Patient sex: F
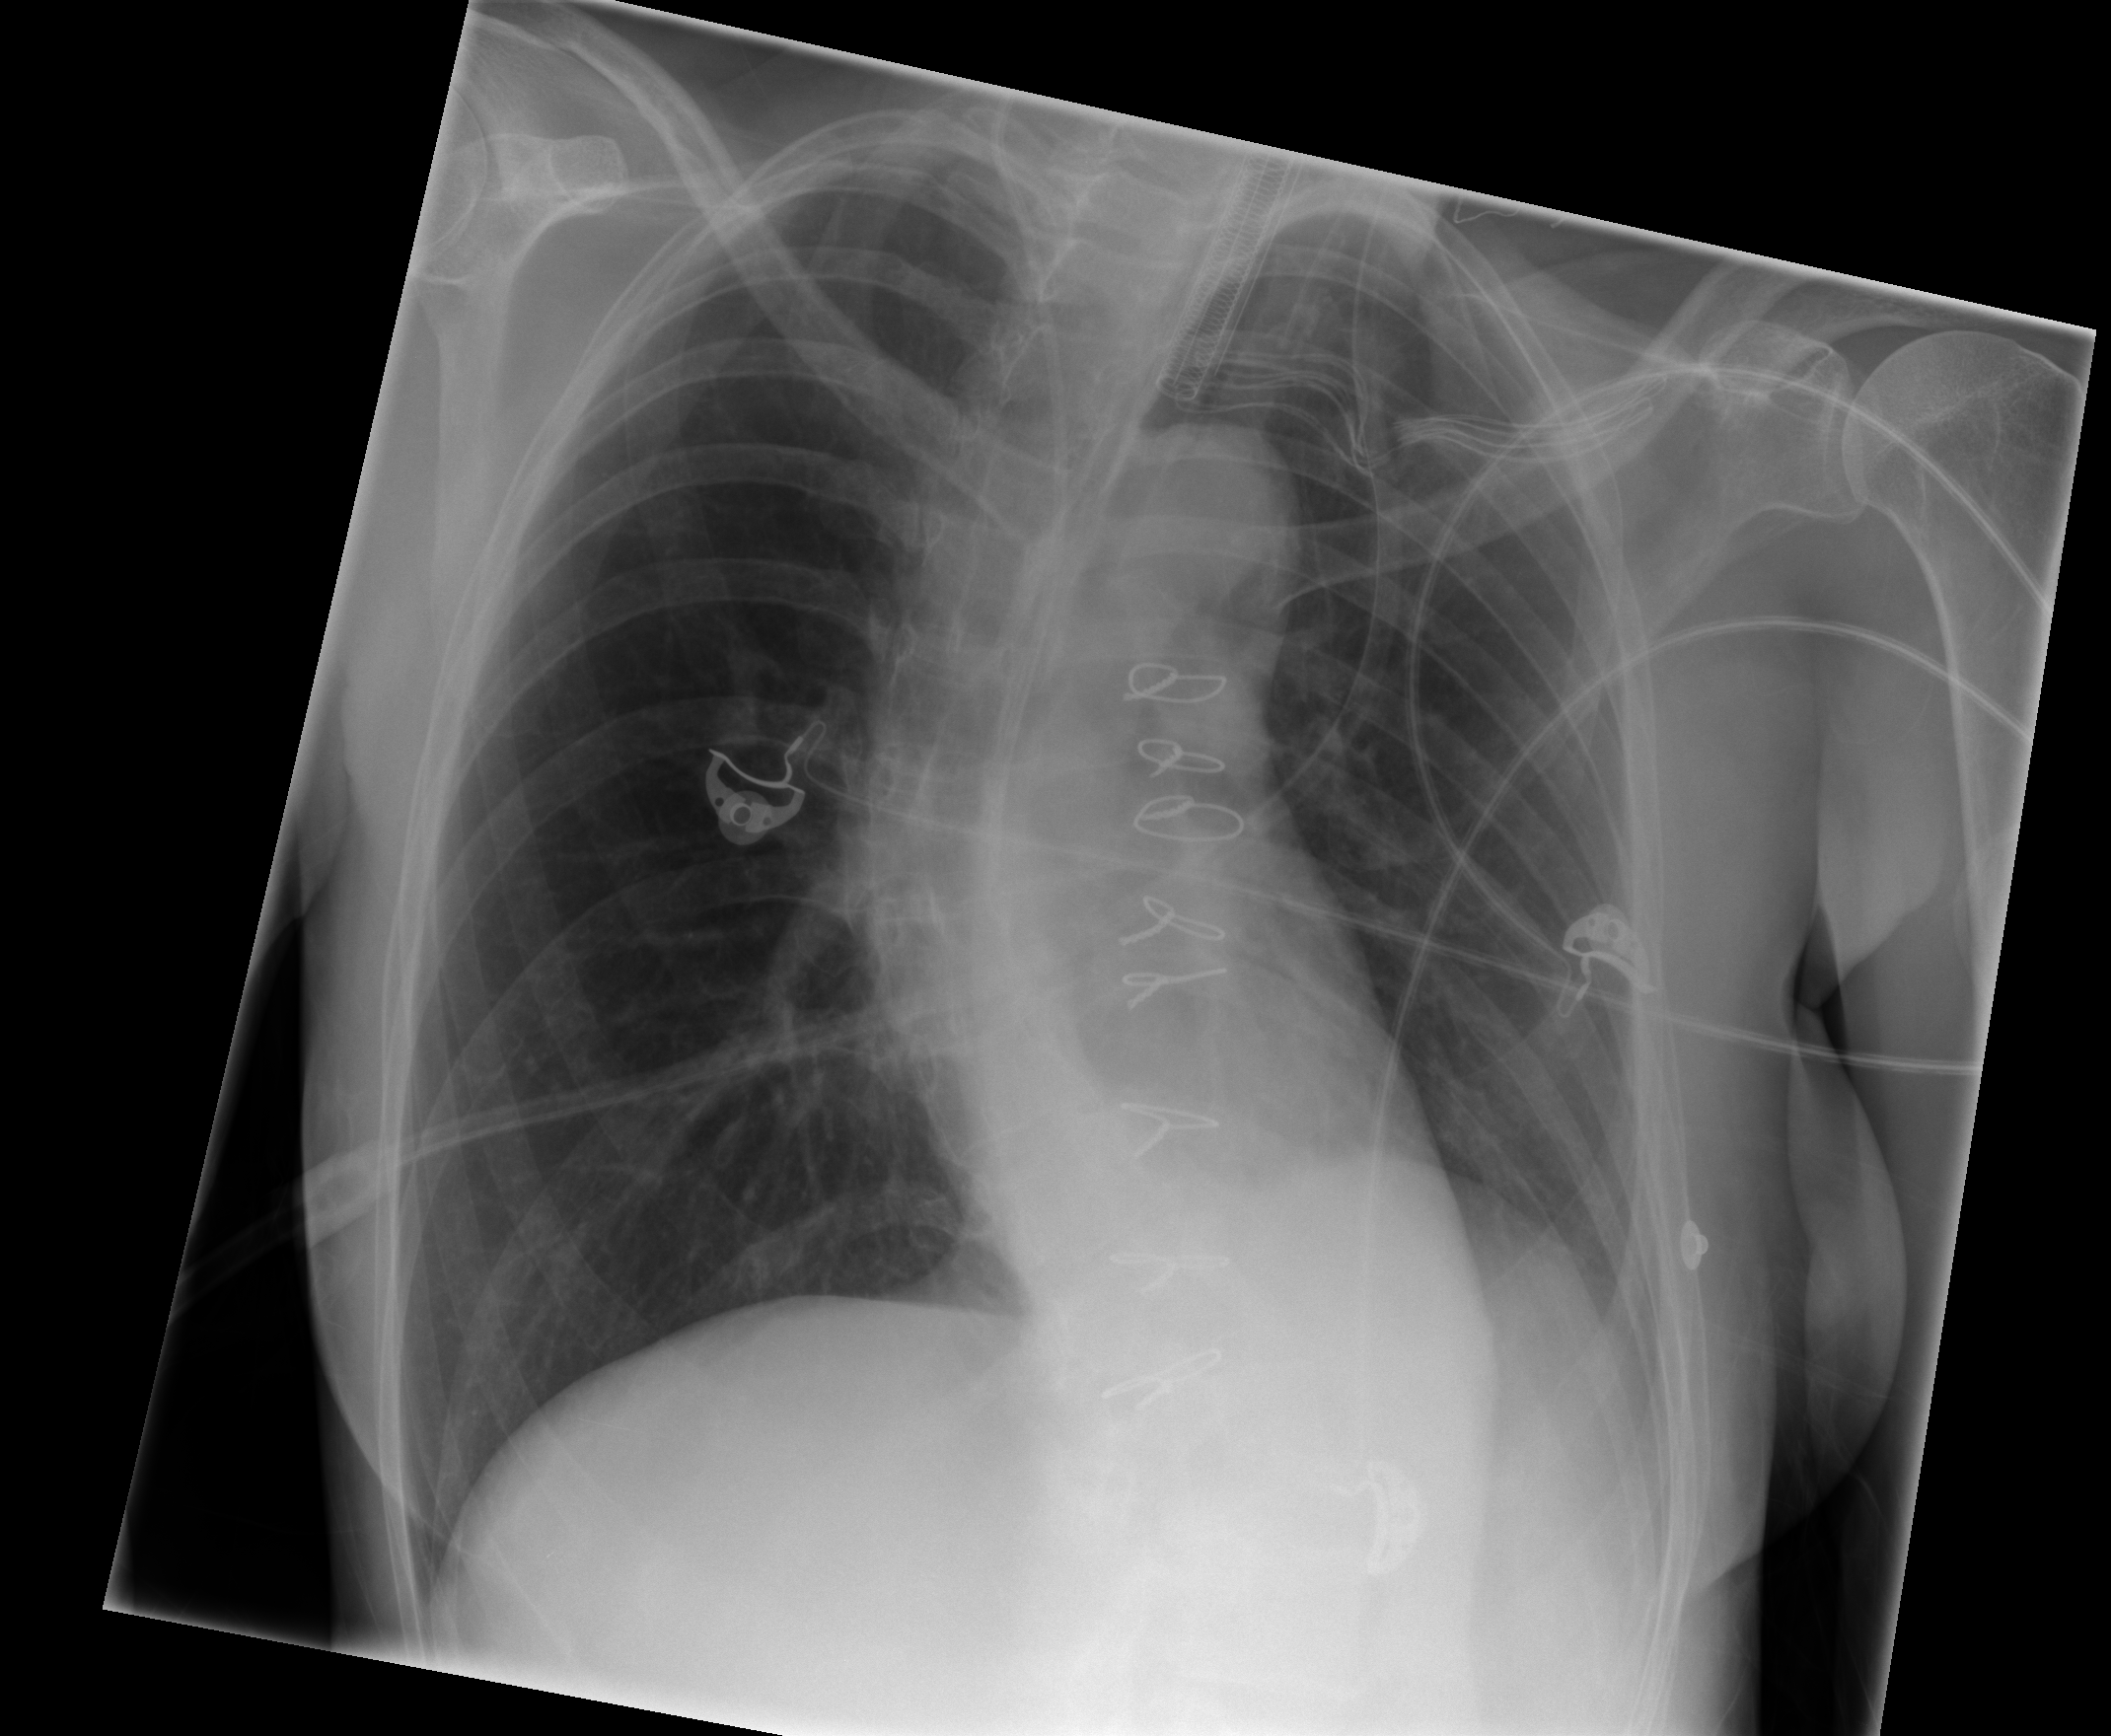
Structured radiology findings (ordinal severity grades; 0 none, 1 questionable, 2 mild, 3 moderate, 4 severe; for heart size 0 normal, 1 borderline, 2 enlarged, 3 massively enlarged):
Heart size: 0
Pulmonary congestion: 0
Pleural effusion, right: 0
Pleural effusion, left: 1
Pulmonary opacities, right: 0
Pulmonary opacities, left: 0
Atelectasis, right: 0
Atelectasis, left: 0